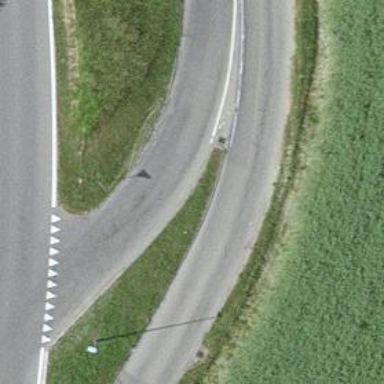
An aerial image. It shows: Tertiary road.